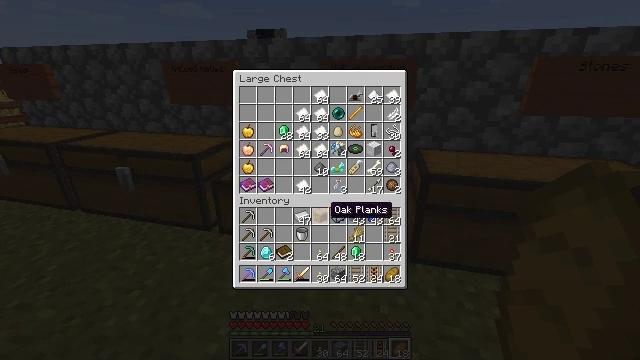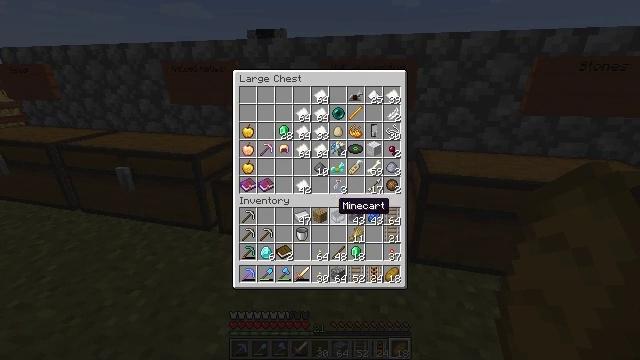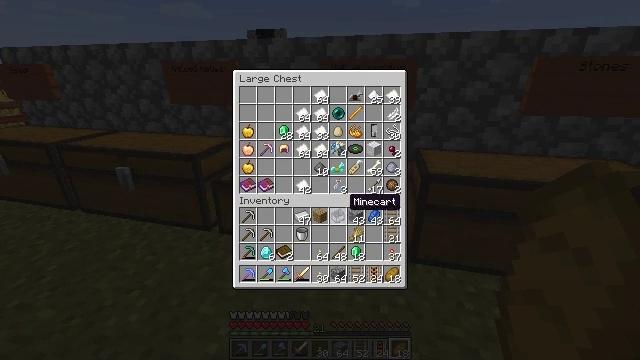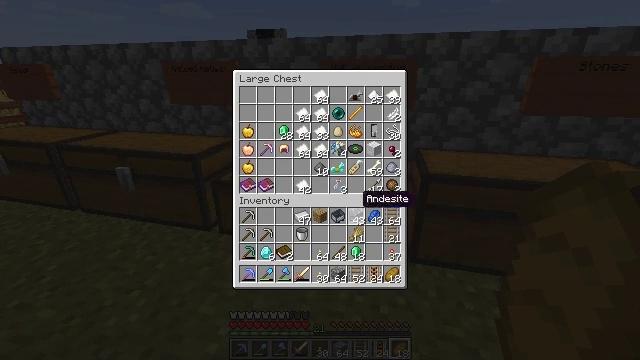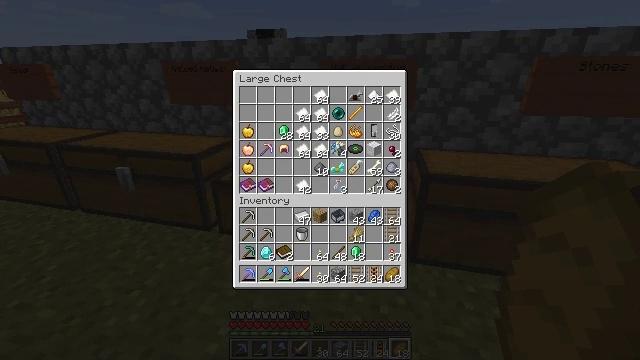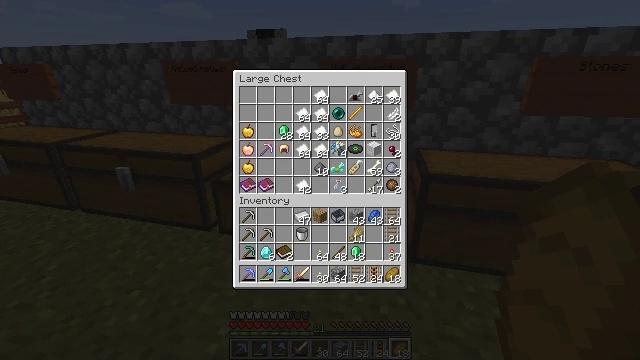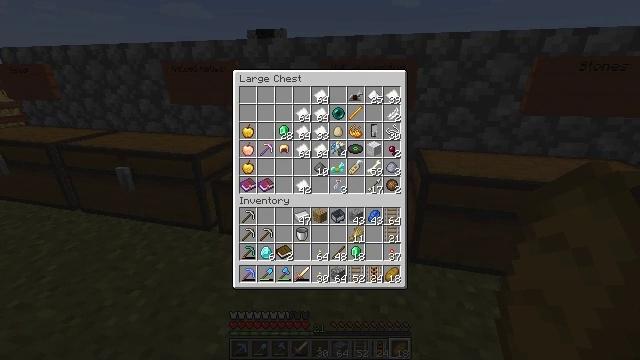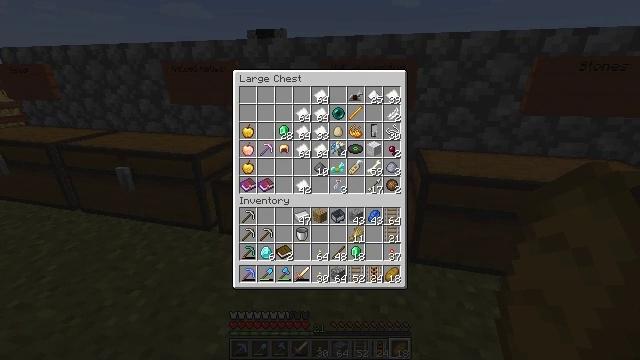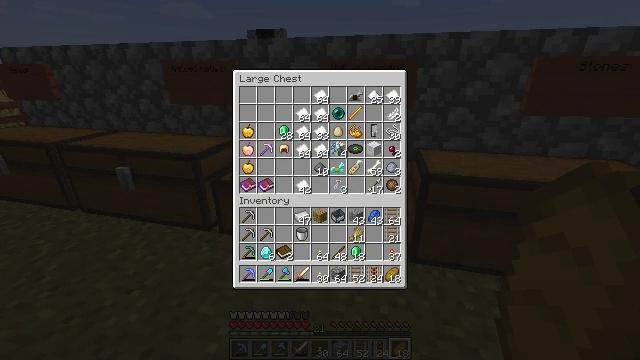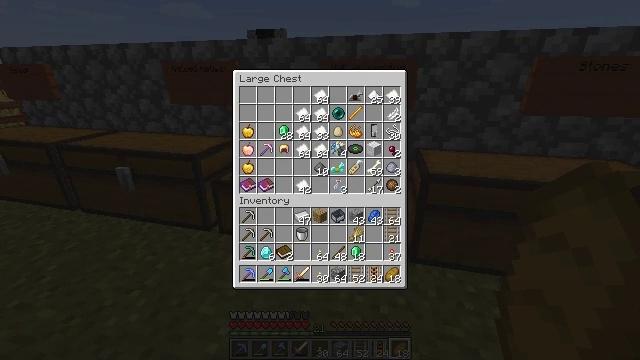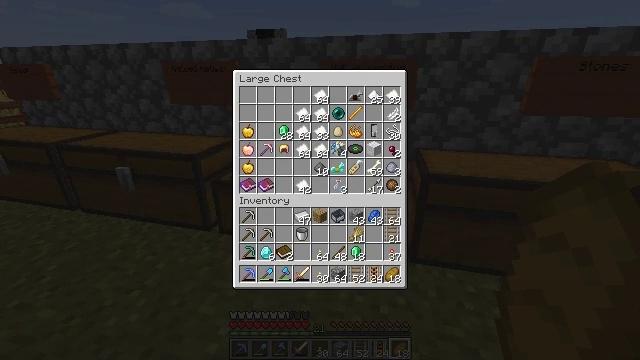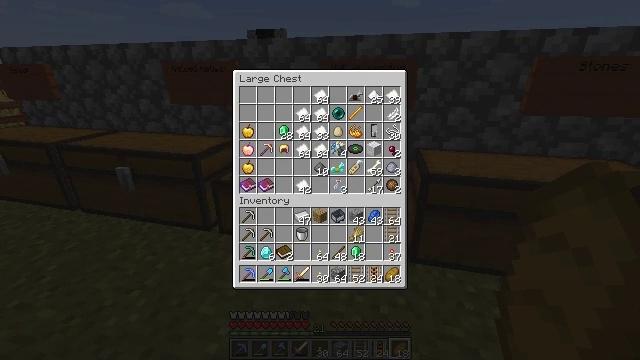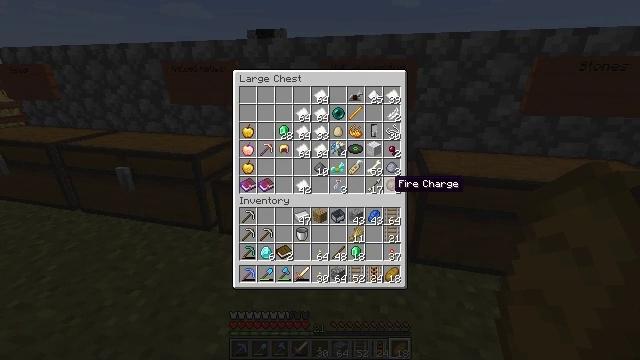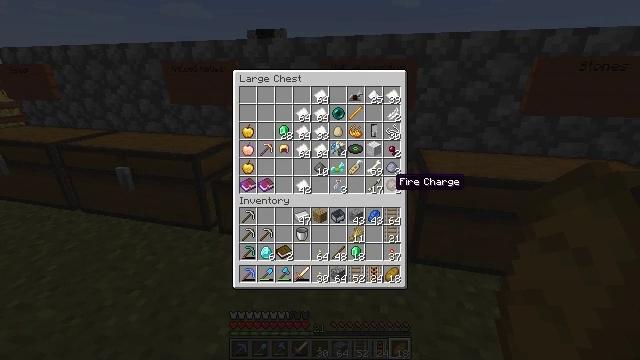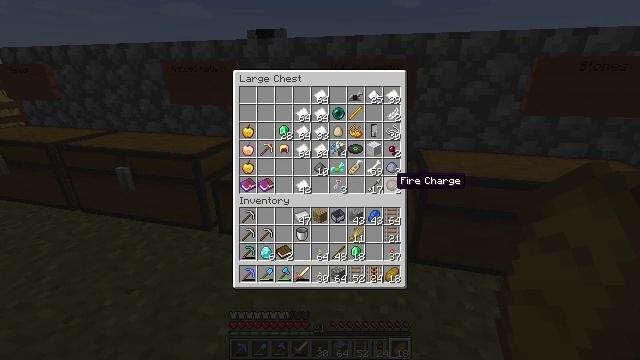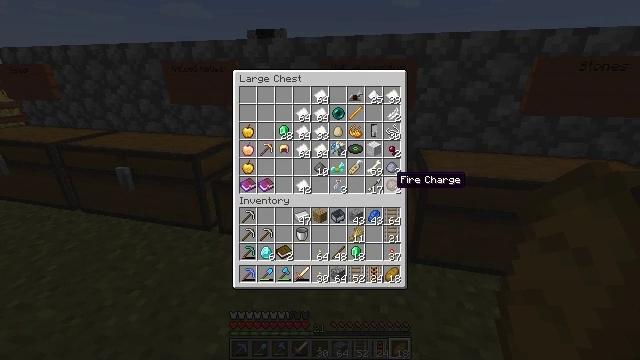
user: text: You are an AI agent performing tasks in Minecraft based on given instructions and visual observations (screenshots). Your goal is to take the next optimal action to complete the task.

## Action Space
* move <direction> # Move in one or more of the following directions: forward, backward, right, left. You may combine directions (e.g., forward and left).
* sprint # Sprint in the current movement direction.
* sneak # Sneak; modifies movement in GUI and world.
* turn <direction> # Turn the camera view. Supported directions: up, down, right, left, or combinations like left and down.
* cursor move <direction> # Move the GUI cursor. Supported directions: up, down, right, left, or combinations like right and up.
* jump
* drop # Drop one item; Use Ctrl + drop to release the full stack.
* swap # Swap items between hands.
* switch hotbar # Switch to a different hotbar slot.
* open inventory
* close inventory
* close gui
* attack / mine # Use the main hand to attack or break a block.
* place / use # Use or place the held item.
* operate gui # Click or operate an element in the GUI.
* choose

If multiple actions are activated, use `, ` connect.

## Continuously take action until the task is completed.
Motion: motion action
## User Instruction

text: Harvest sugar cane from the plant.
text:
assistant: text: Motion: cursor move right
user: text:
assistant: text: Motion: cursor move right
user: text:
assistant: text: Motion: cursor move right
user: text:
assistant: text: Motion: cursor move right
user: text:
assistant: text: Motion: cursor move right
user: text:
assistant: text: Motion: no_op
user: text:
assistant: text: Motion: no_op
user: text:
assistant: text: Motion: no_op
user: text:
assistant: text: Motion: no_op
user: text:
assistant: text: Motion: no_op
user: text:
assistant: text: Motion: no_op
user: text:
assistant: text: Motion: no_op
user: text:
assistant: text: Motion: no_op
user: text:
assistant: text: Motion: no_op
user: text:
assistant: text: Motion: no_op
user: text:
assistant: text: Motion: no_op
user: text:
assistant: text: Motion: no_op
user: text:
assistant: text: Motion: no_op
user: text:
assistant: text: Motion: no_op
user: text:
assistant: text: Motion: no_op
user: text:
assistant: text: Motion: no_op
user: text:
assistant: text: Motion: no_op
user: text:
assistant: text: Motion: no_op
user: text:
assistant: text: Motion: no_op
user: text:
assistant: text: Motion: no_op
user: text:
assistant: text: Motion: no_op
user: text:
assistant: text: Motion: no_op
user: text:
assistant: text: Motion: no_op
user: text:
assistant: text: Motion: close gui
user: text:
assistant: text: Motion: turn right and down